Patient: sex M, age 29
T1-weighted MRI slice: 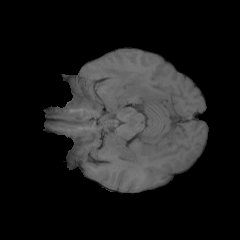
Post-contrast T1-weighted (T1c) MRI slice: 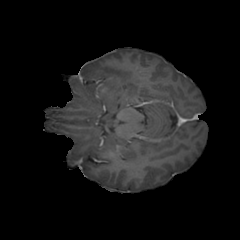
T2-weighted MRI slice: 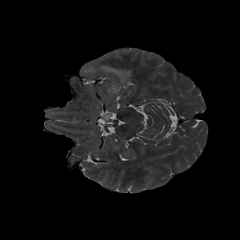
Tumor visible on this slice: yes
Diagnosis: Glioblastoma, IDH-wildtype
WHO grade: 4